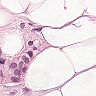
Metastatic tissue present: yes